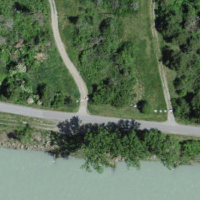
EUNIS habitat code: 23
Species observed at this site:
Dendrocopos major
Mylabris variabilis